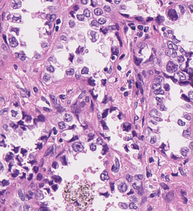
Tumor epithelial tissue: yes
Tumor-associated stroma tissue: yes
Normal tissue: no